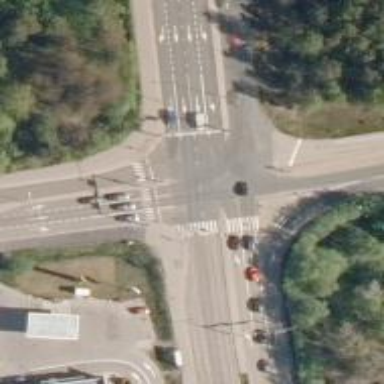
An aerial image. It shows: Crossing with island in the road.